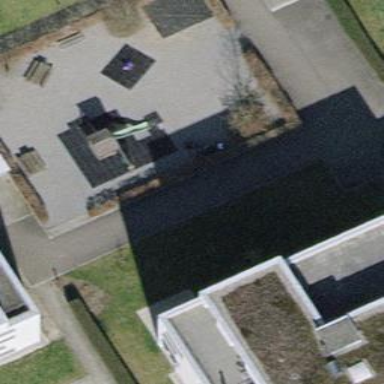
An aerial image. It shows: Playground area for leisure land.